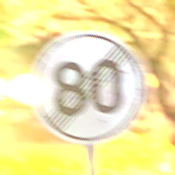
Verkehrszeichen: EndeGeschwindigkeit80
Umgebung: Outdoor, Suburban
Tageszeit: Night
Wetter: Clear
Licht: Artificial
Jahreszeit: NotSpecified
Kontrast: HighContrast